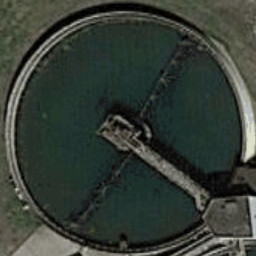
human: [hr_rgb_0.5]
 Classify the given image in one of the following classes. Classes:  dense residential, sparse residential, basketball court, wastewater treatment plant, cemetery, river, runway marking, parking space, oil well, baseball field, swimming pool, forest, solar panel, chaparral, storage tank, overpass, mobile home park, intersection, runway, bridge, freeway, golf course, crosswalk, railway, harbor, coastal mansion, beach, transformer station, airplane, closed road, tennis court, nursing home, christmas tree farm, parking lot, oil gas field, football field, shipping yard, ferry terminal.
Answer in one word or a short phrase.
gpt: wastewater treatment plant